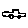
Label: car